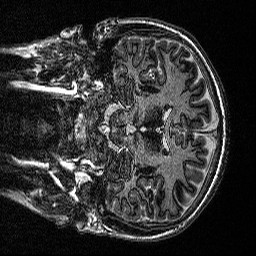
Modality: MP2RAGE
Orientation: coronal
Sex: male
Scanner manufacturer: siemens
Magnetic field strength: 3 T
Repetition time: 5 s
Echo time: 0.00292 s